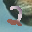
Label: 2